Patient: sex F, age 68
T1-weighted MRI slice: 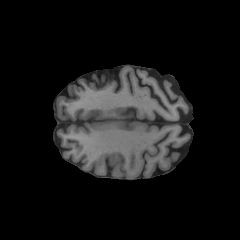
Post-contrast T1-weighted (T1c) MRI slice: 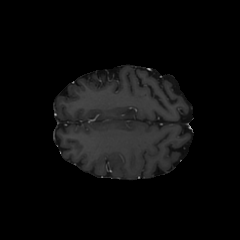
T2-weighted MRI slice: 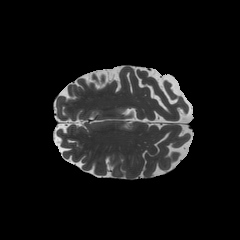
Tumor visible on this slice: no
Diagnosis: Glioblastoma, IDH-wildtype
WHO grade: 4